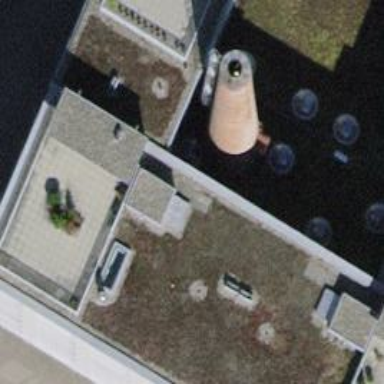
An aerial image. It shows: Chimney that is man-made.